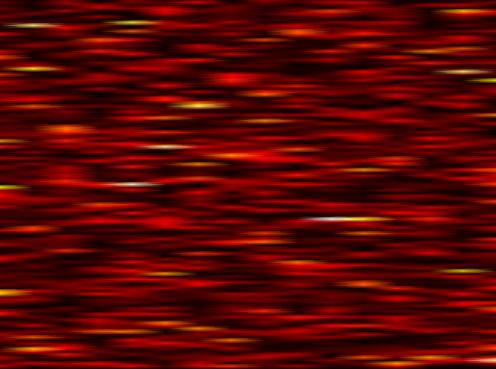
Label: FBMC